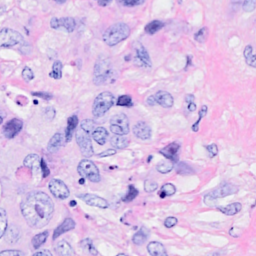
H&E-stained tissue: Breast